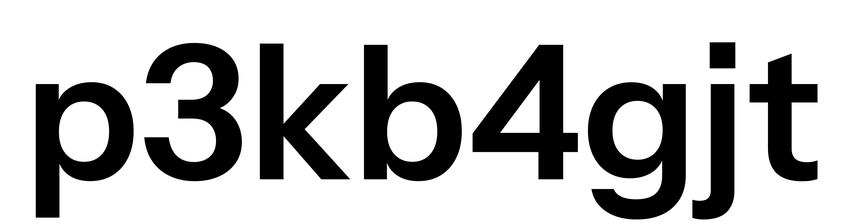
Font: InstrumentSans_SemiBold